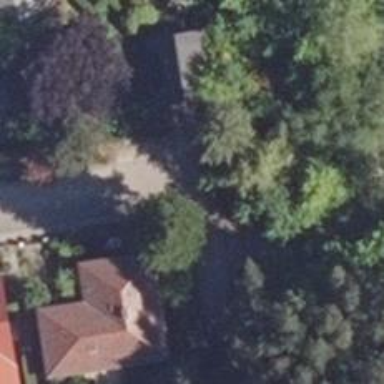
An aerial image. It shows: Residential road.